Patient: sex F, age 54
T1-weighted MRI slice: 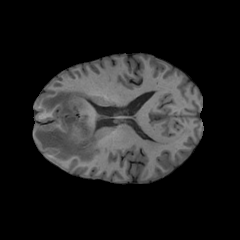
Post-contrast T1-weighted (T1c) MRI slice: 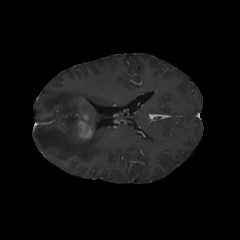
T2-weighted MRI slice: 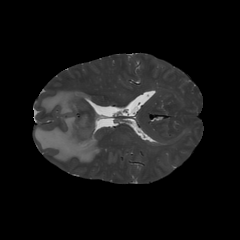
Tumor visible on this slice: yes
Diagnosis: Glioblastoma, IDH-wildtype
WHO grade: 4